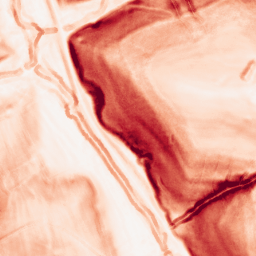
Category: morphological
Decomposition family: morphological_gradient
Decomposition parameters: size: 3
shape: disk
Upsampling method: sinc_hamming
Upsampling parameters: scale: 4
kernel_size: 8
Upsampling scale: 4